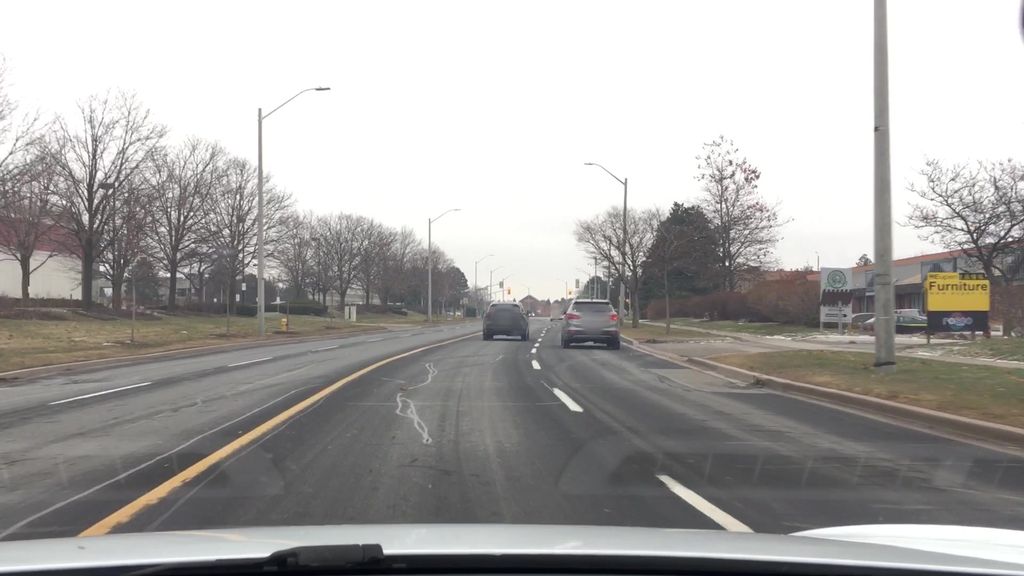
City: toronto